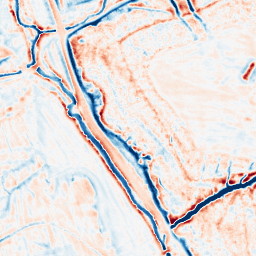
Category: edge_preserving
Decomposition family: bilateral
Decomposition parameters: d: 15
sigma_color: 50
sigma_space: 50
Upsampling method: linear_exact
Upsampling parameters: scale: 8
Upsampling scale: 8